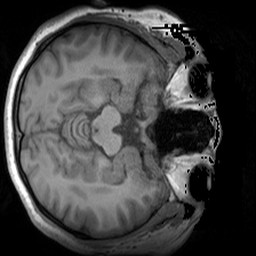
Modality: T1w
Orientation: axial
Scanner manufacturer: siemens
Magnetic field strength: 3 T
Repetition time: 1.9 s
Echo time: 0.00267 s